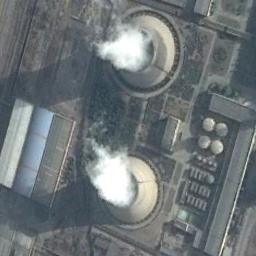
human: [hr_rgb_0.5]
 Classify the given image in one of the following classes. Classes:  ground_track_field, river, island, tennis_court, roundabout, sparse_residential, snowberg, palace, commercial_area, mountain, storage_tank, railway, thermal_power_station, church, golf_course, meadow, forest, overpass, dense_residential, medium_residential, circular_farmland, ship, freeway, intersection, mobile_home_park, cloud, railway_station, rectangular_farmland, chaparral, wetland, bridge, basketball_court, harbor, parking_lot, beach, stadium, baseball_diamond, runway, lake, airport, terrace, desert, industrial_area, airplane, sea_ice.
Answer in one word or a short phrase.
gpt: thermal_power_station